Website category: sports
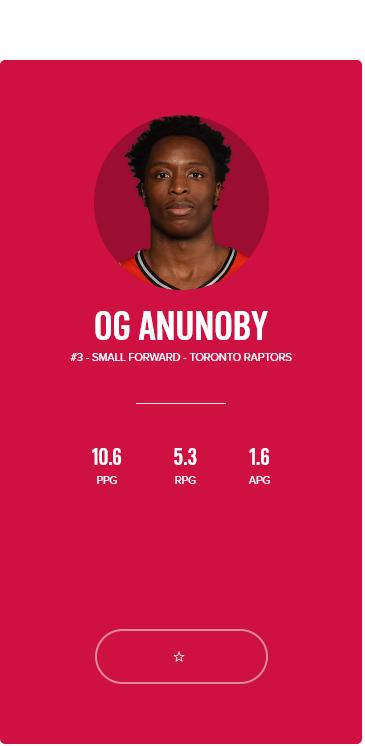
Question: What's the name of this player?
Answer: OG ANUNOBY

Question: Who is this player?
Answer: OG ANUNOBY

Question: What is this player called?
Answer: OG ANUNOBY

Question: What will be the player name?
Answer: OG ANUNOBY

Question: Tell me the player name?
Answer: OG ANUNOBY

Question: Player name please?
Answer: OG ANUNOBY

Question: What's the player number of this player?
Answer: #3

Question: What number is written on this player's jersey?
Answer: #3

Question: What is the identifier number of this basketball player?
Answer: #3

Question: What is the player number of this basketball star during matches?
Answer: #3

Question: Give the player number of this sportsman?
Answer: #3

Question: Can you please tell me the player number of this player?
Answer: #3

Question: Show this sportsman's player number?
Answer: #3

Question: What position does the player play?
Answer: SMALL FORWARD

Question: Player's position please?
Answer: SMALL FORWARD

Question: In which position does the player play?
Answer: SMALL FORWARD

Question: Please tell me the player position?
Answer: SMALL FORWARD

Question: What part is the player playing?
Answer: SMALL FORWARD

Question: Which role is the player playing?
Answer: SMALL FORWARD

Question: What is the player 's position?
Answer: SMALL FORWARD

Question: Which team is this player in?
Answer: TORONTO RAPTORS

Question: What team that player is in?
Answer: TORONTO RAPTORS

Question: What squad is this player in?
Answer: TORONTO RAPTORS

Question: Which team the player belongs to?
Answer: TORONTO RAPTORS

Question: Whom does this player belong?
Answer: TORONTO RAPTORS

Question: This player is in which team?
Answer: TORONTO RAPTORS

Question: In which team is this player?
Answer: TORONTO RAPTORS

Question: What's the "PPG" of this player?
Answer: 10.6

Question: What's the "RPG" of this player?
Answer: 5.3

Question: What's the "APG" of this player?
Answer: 1.6

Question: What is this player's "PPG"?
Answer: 10.6

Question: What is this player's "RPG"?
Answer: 5.3

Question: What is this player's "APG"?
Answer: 1.6

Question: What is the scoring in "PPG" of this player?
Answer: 10.6

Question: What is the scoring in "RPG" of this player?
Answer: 5.3

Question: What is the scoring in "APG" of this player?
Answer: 1.6

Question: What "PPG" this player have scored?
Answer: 10.6

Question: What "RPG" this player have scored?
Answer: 5.3

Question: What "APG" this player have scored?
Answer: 1.6

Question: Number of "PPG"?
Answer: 10.6

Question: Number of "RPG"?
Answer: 5.3

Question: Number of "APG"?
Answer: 1.6

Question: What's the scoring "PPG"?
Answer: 10.6

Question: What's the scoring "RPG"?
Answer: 5.3

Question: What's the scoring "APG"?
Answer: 1.6